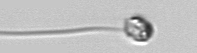
Label: flagellate